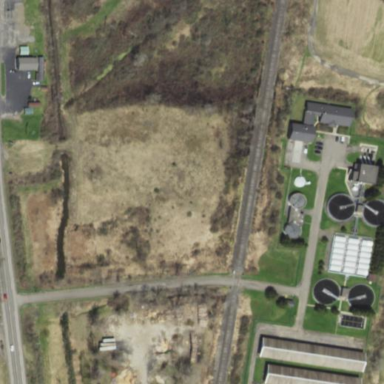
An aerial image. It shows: View of wastewater plant.